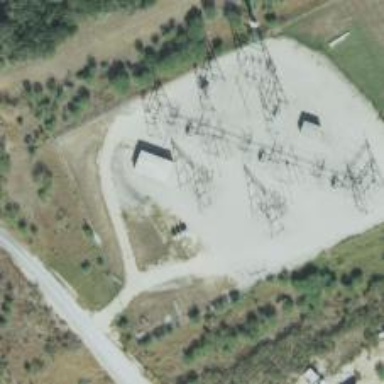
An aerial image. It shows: Power tower.